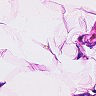
Metastatic tissue present: no